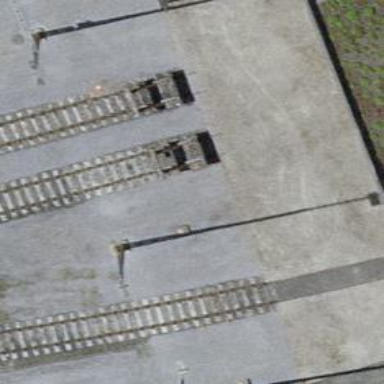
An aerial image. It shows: Railway buffer stop.